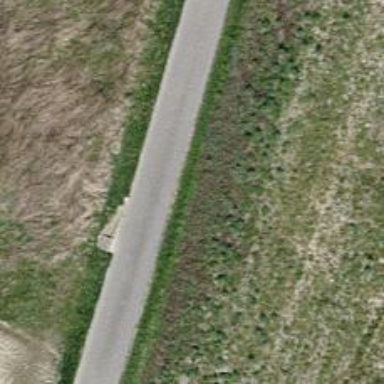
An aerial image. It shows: Unclassified road with grade 1 track type.